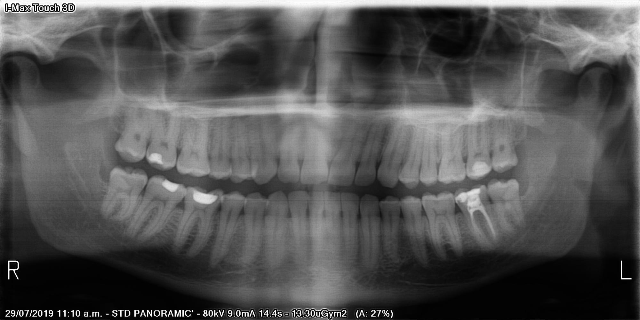
adult